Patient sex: F
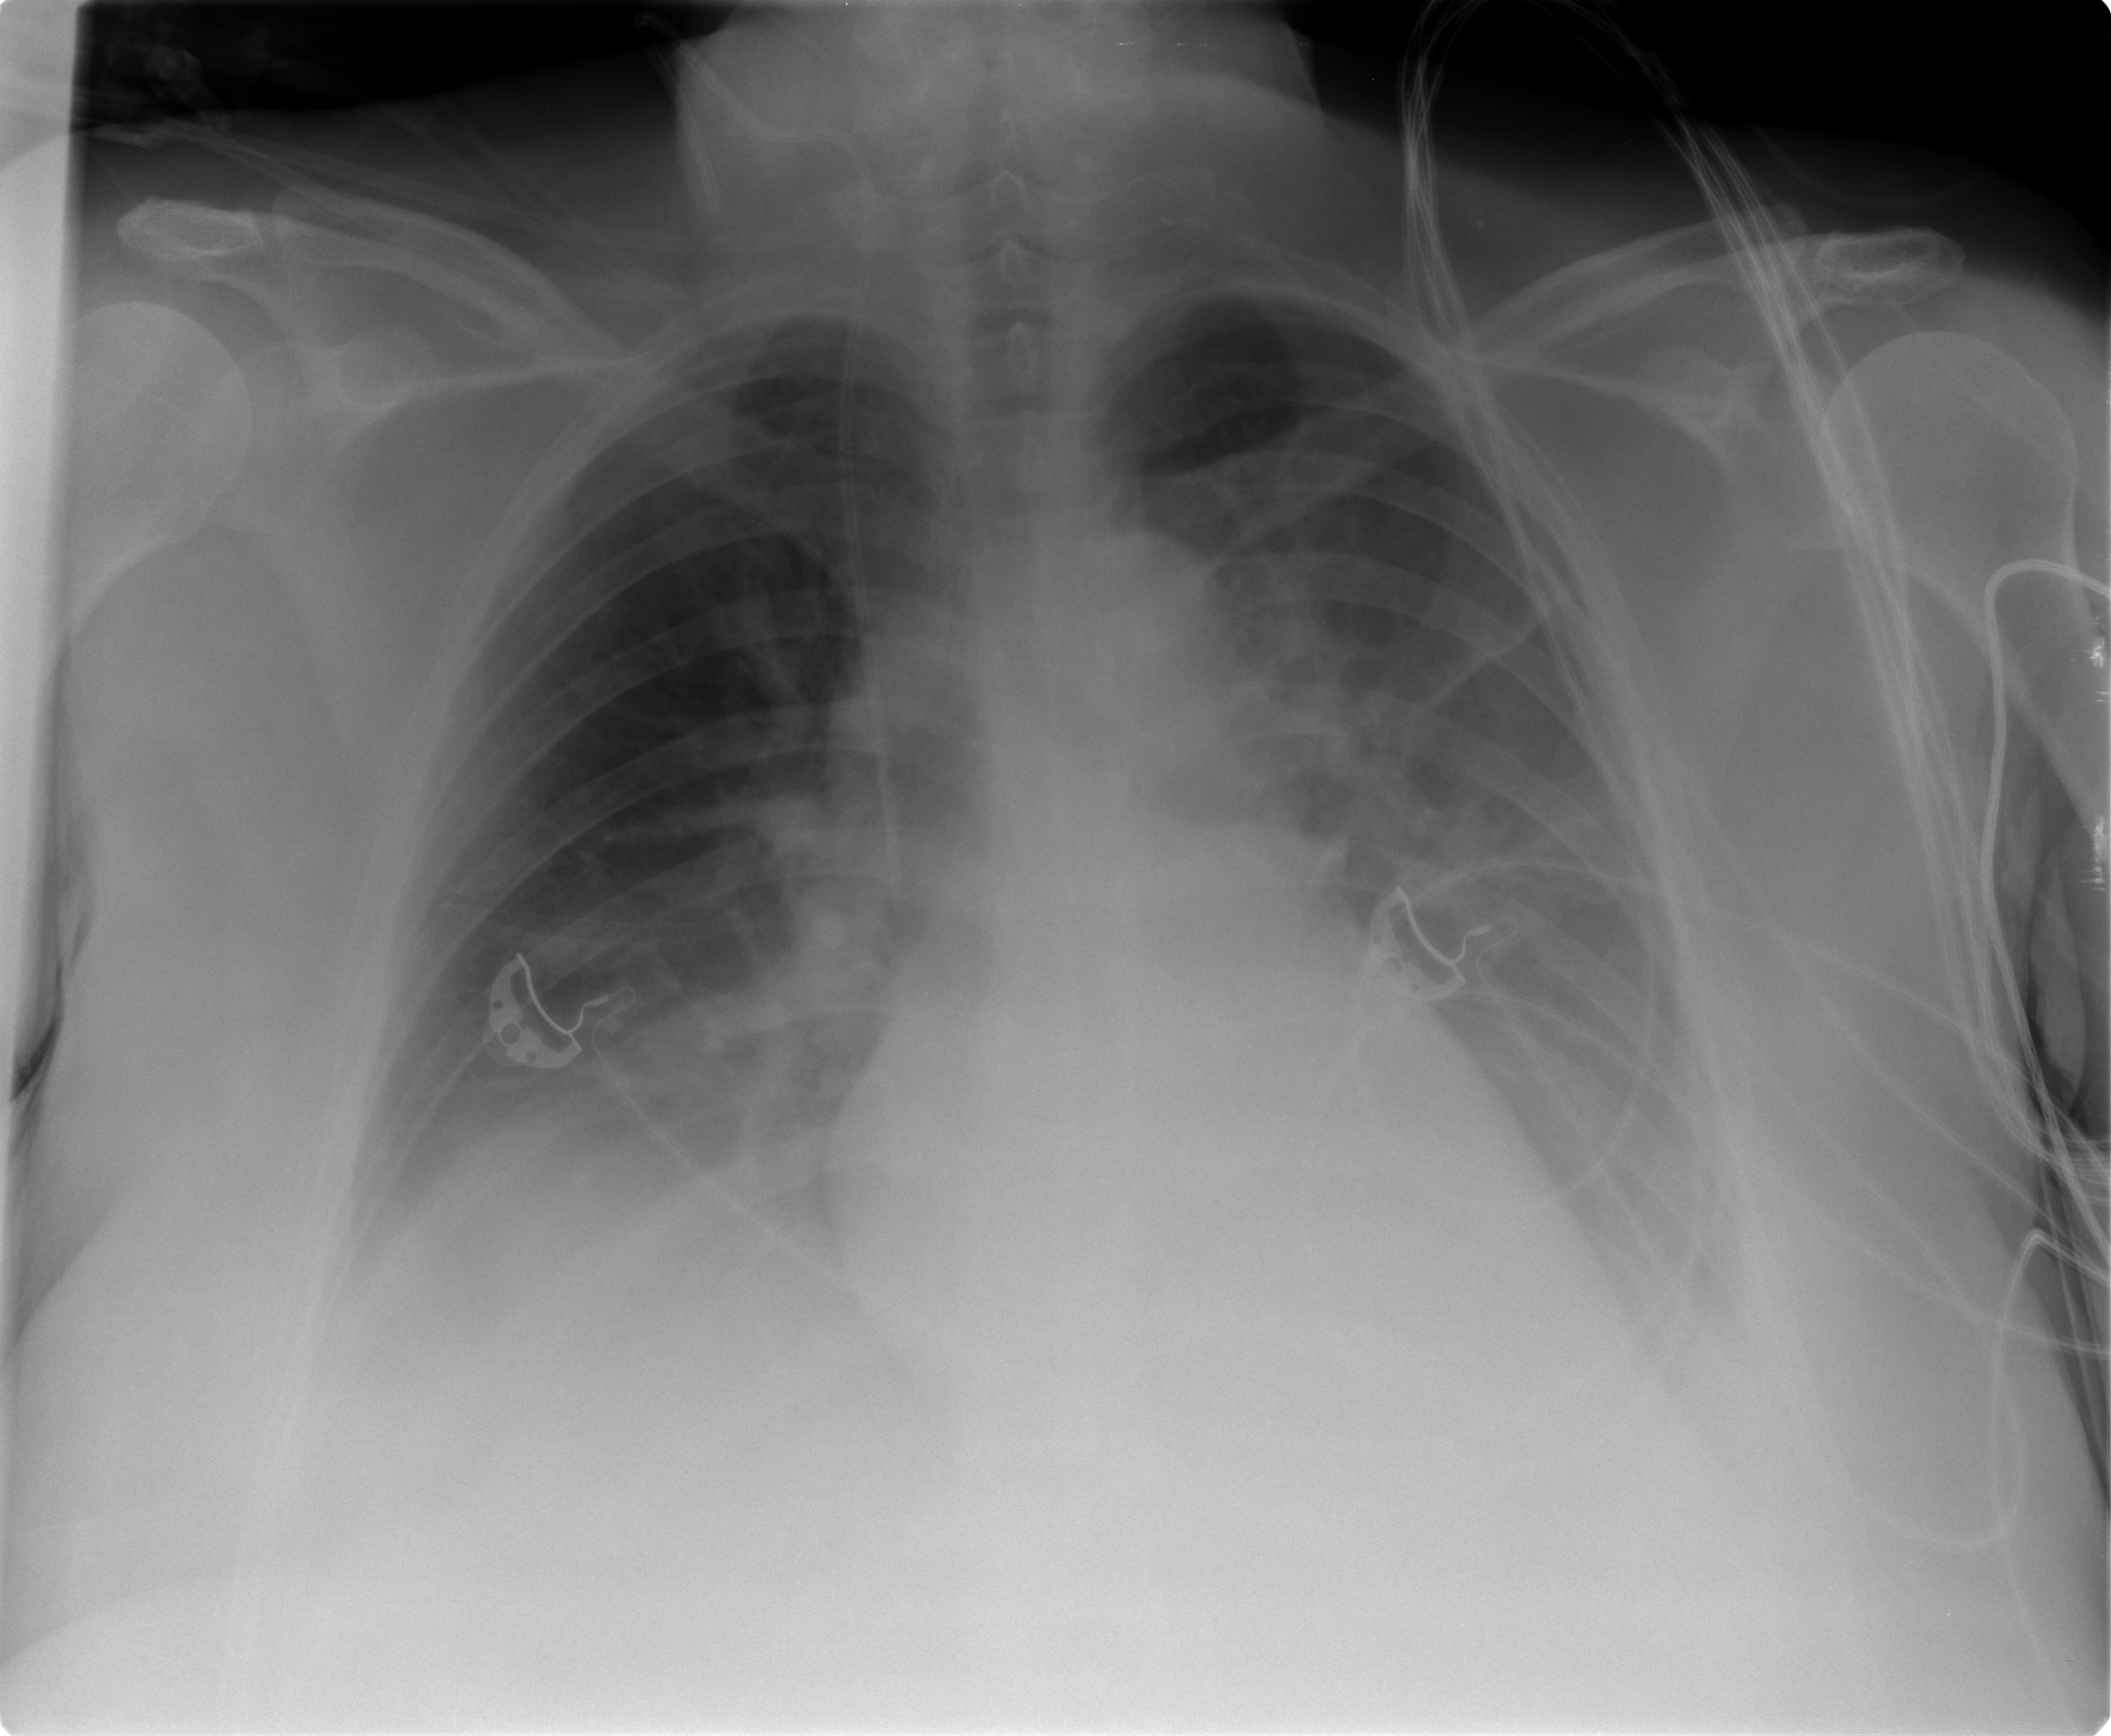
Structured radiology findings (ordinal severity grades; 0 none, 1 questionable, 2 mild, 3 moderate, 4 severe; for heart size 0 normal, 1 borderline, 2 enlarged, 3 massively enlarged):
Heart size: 1
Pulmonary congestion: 0
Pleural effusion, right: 2
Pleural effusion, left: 3
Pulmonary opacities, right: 0
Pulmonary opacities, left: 0
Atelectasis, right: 2
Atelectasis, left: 2